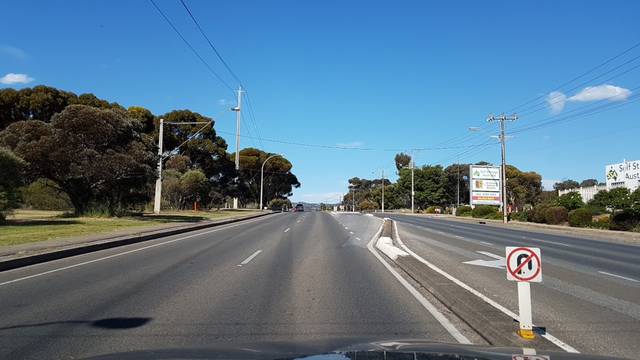
Region: Australia
Coordinates: -34.845, 138.676